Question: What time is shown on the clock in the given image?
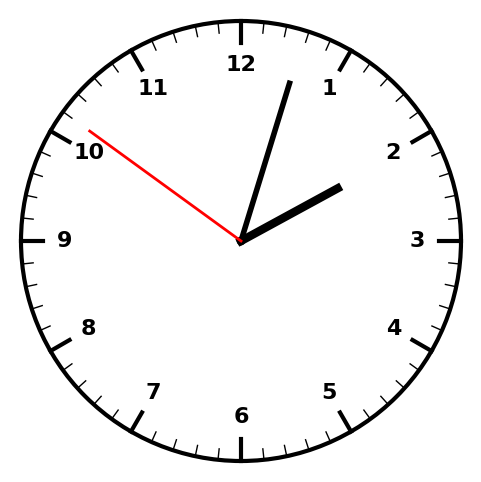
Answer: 02:02:51